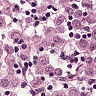
Metastatic tissue present: yes